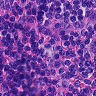
Metastatic tissue present: no